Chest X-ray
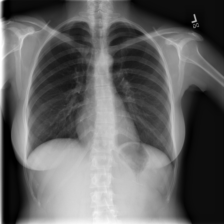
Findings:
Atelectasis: negative
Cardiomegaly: negative
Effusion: negative
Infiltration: negative
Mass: negative
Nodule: positive
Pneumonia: negative
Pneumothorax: negative
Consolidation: negative
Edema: negative
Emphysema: negative
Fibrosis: negative
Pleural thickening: negative
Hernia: negative